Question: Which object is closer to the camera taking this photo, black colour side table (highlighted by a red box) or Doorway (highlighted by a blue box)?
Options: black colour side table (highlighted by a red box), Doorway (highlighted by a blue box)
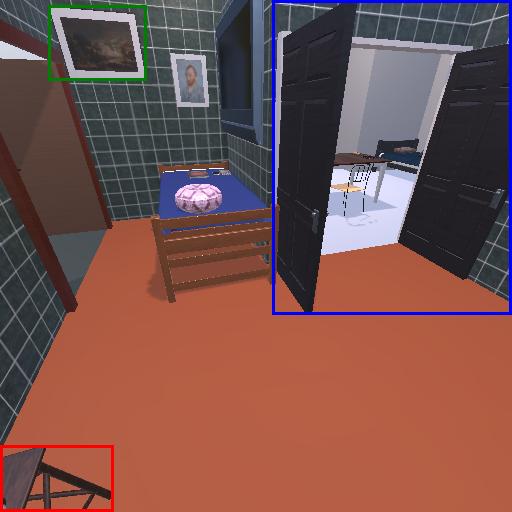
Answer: black colour side table (highlighted by a red box)